Interaction volume radius: 5 \u00c5
Interaction volume height: 15 \u00c5
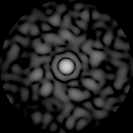
Disorder parameter: 0.8349